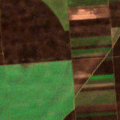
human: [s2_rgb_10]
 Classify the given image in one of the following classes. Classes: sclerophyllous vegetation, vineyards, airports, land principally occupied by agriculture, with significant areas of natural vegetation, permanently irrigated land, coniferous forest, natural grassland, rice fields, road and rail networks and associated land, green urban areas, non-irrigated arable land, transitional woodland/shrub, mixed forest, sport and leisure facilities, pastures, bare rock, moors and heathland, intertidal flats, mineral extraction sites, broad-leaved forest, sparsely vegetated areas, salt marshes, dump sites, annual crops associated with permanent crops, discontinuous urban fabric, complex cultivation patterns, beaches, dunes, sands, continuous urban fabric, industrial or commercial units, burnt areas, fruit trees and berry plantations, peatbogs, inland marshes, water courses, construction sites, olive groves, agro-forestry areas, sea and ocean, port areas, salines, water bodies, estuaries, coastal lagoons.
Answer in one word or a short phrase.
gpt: non-irrigated arable land